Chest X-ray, PA view. Patient: 64 years old, sex M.
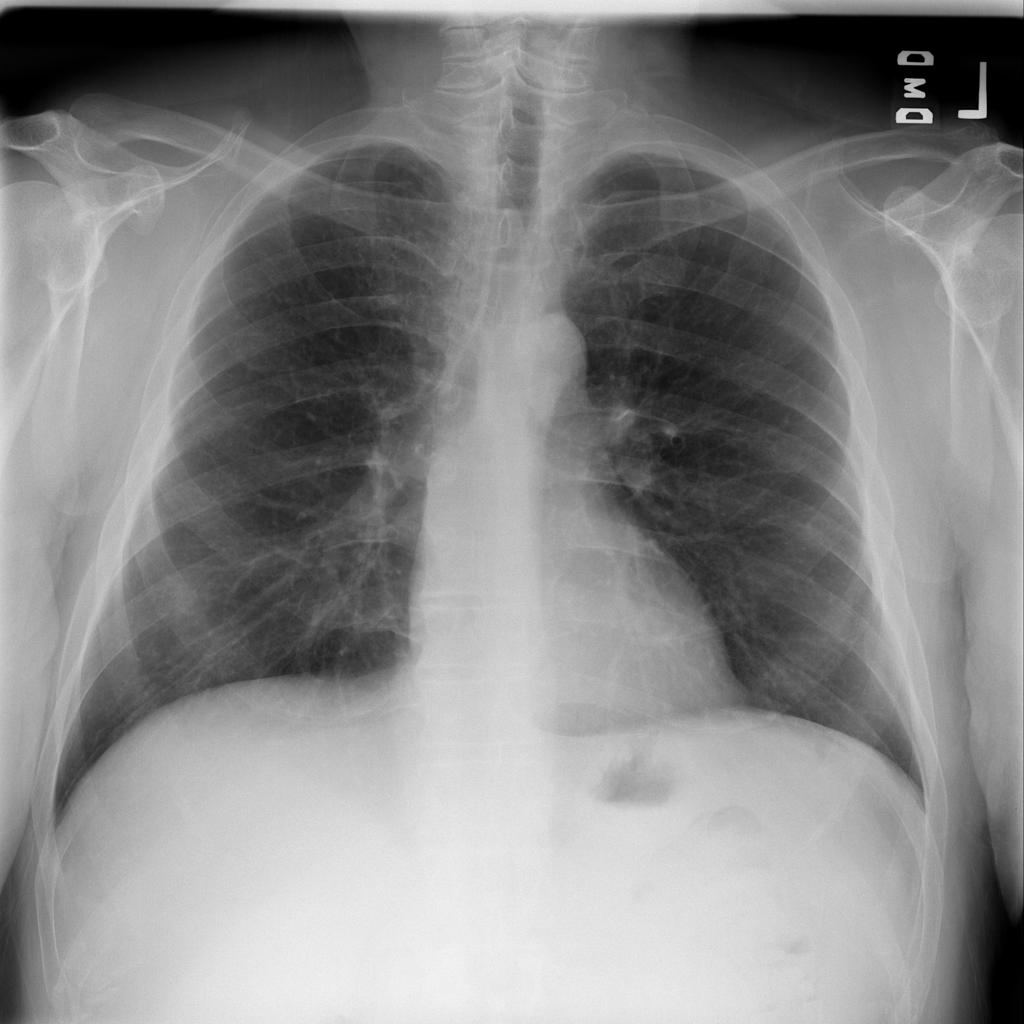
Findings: No Finding